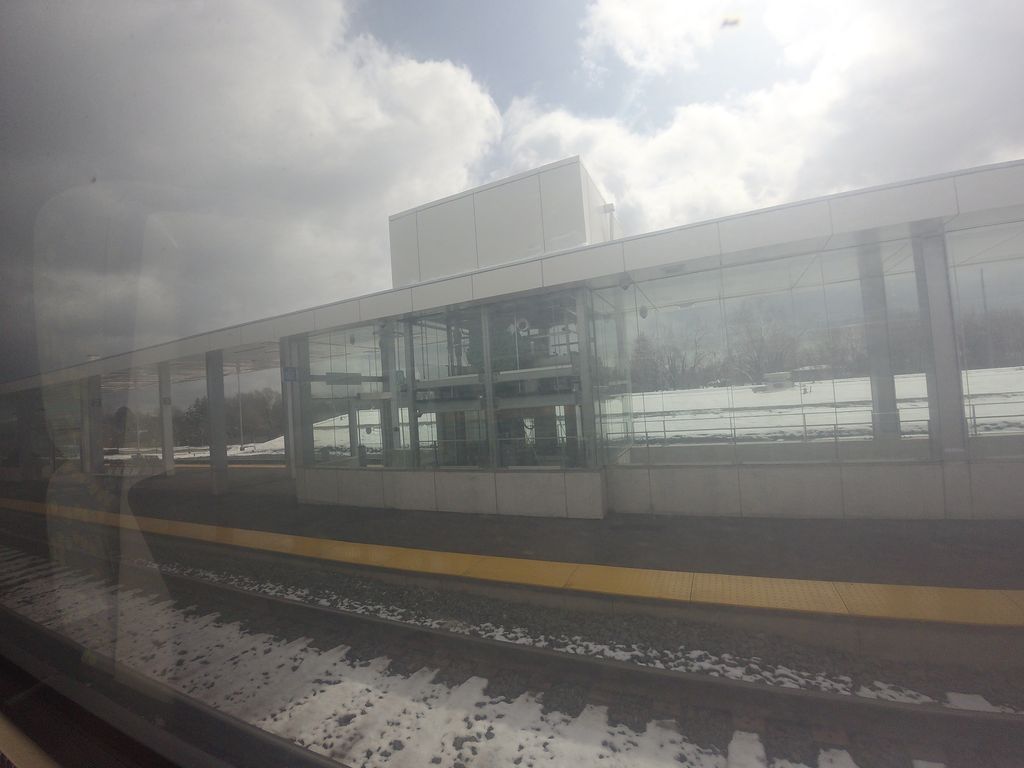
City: toronto